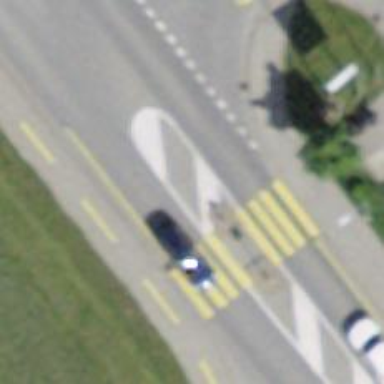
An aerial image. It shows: Marked zebra crossing with island.